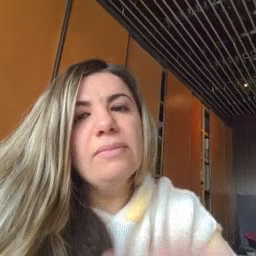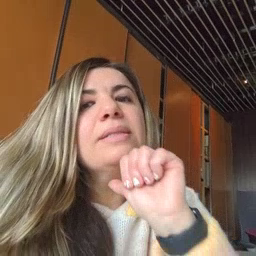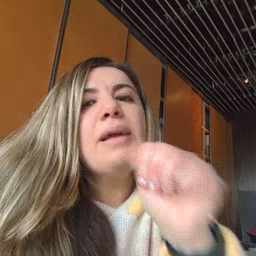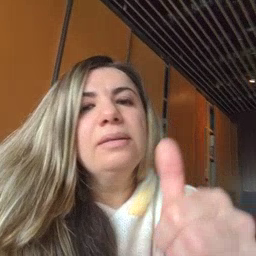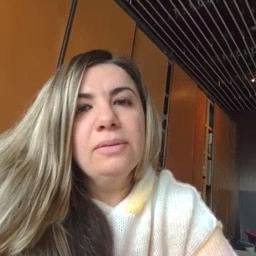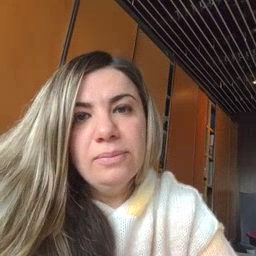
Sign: not